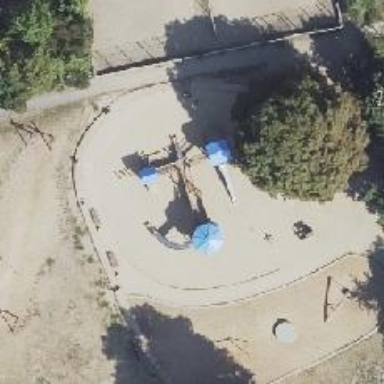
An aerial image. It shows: Playground featuring rope bridge.